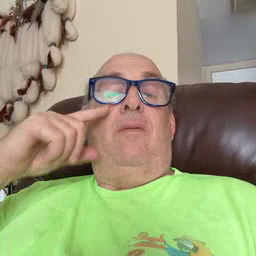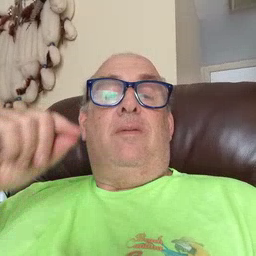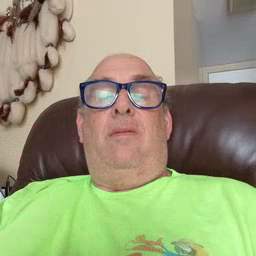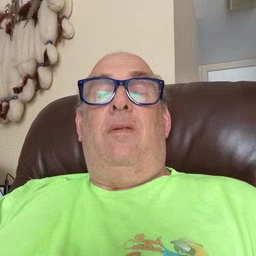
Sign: cat